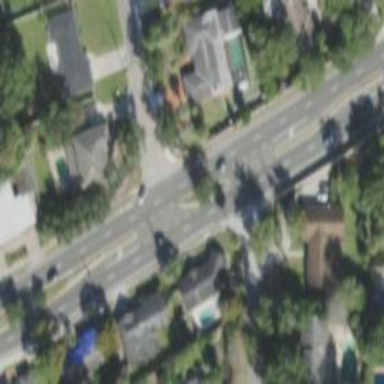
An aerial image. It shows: Uncontrolled and unmarked road crossing.